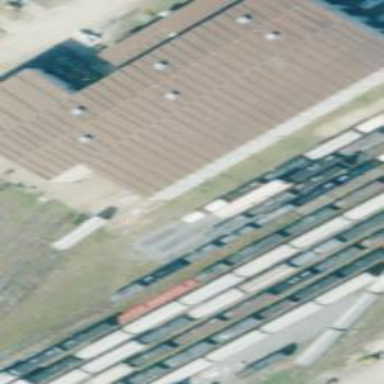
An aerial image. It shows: Industrial building used as railway workshop.